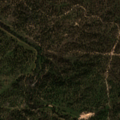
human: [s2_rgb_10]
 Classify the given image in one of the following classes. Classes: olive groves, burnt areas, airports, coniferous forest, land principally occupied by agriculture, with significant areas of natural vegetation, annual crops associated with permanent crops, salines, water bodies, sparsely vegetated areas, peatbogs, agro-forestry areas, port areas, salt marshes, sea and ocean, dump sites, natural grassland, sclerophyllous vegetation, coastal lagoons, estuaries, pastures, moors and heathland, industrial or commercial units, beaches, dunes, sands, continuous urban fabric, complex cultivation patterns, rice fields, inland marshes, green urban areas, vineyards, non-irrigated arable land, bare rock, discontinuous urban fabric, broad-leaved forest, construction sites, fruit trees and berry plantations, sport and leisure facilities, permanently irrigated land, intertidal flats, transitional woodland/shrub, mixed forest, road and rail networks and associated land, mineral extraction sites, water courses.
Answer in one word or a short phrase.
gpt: agro-forestry areas